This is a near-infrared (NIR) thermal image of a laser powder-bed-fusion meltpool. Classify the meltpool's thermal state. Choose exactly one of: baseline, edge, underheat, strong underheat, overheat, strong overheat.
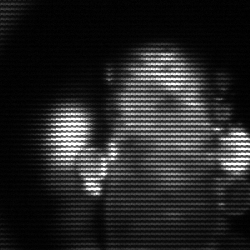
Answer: strong underheat